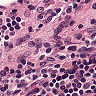
Metastatic tissue present: no